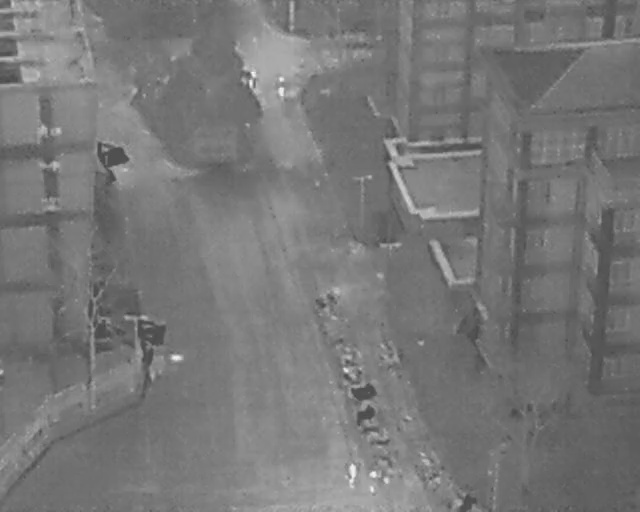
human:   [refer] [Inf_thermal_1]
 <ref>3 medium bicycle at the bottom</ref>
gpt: <box>[[53, 71, 56, 75, 173], [57, 81, 58, 86, 173], [58, 88, 61, 91, 173]]</box>

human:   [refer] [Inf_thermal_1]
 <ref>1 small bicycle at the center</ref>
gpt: <box>[[59, 67, 61, 71, 174]]</box>